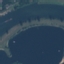
Label: River